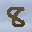
Label: 8